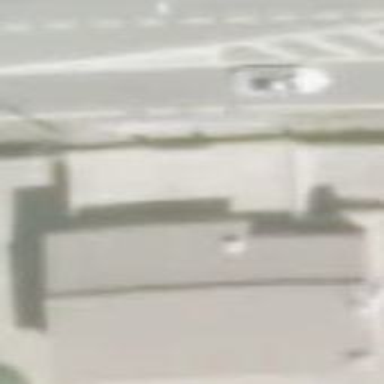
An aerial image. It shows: Simple house.